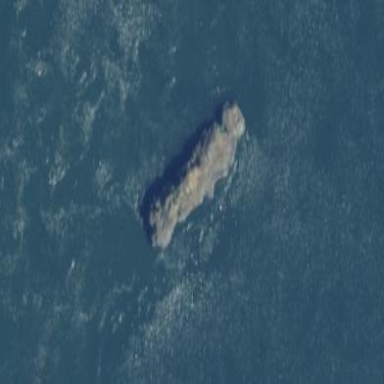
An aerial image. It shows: Islet.